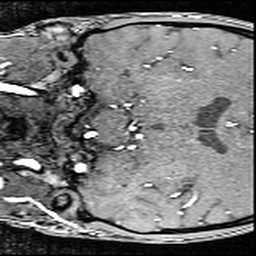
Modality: angio
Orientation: coronal
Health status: ill
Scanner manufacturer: siemens
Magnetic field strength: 3 T
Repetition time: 0.023 s
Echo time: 0.00418 s